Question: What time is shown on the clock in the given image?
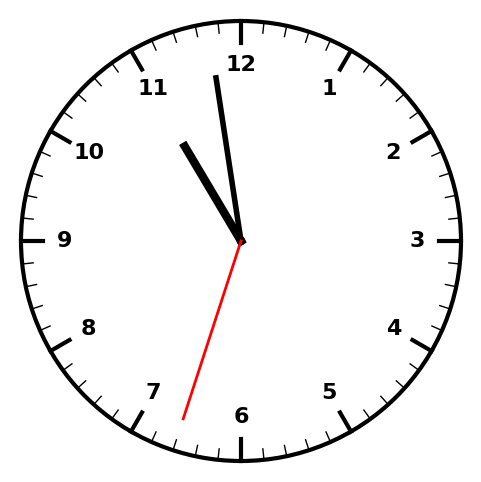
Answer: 10:58:33